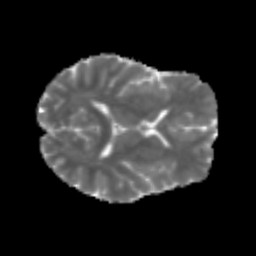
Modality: MD
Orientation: axial
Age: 47
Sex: male
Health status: healthy
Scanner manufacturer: siemens
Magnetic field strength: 3 T
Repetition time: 3.6 s
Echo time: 0.092 s